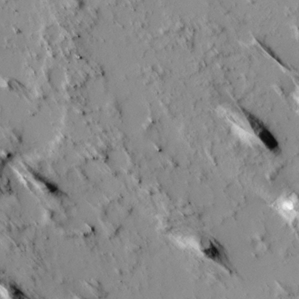
Label: non_frost